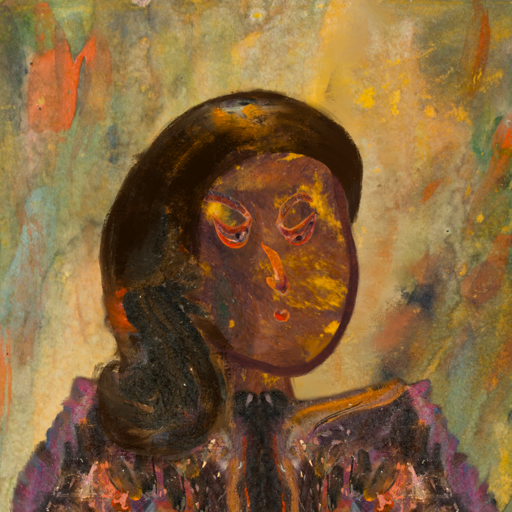
Background: Comrade, Head And Neck Side: Comrade, Face Side: Hypocrite, Bust: Gypsy_Queen, Hair Side: Gypsy_Queen, Head Accessory: Blank, Second Necklace: Blank, Necklace: Blank, Baby: Blank